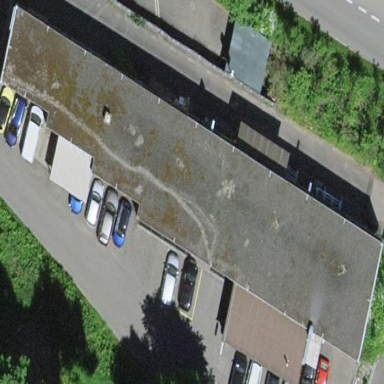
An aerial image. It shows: Commercial building.